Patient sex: M
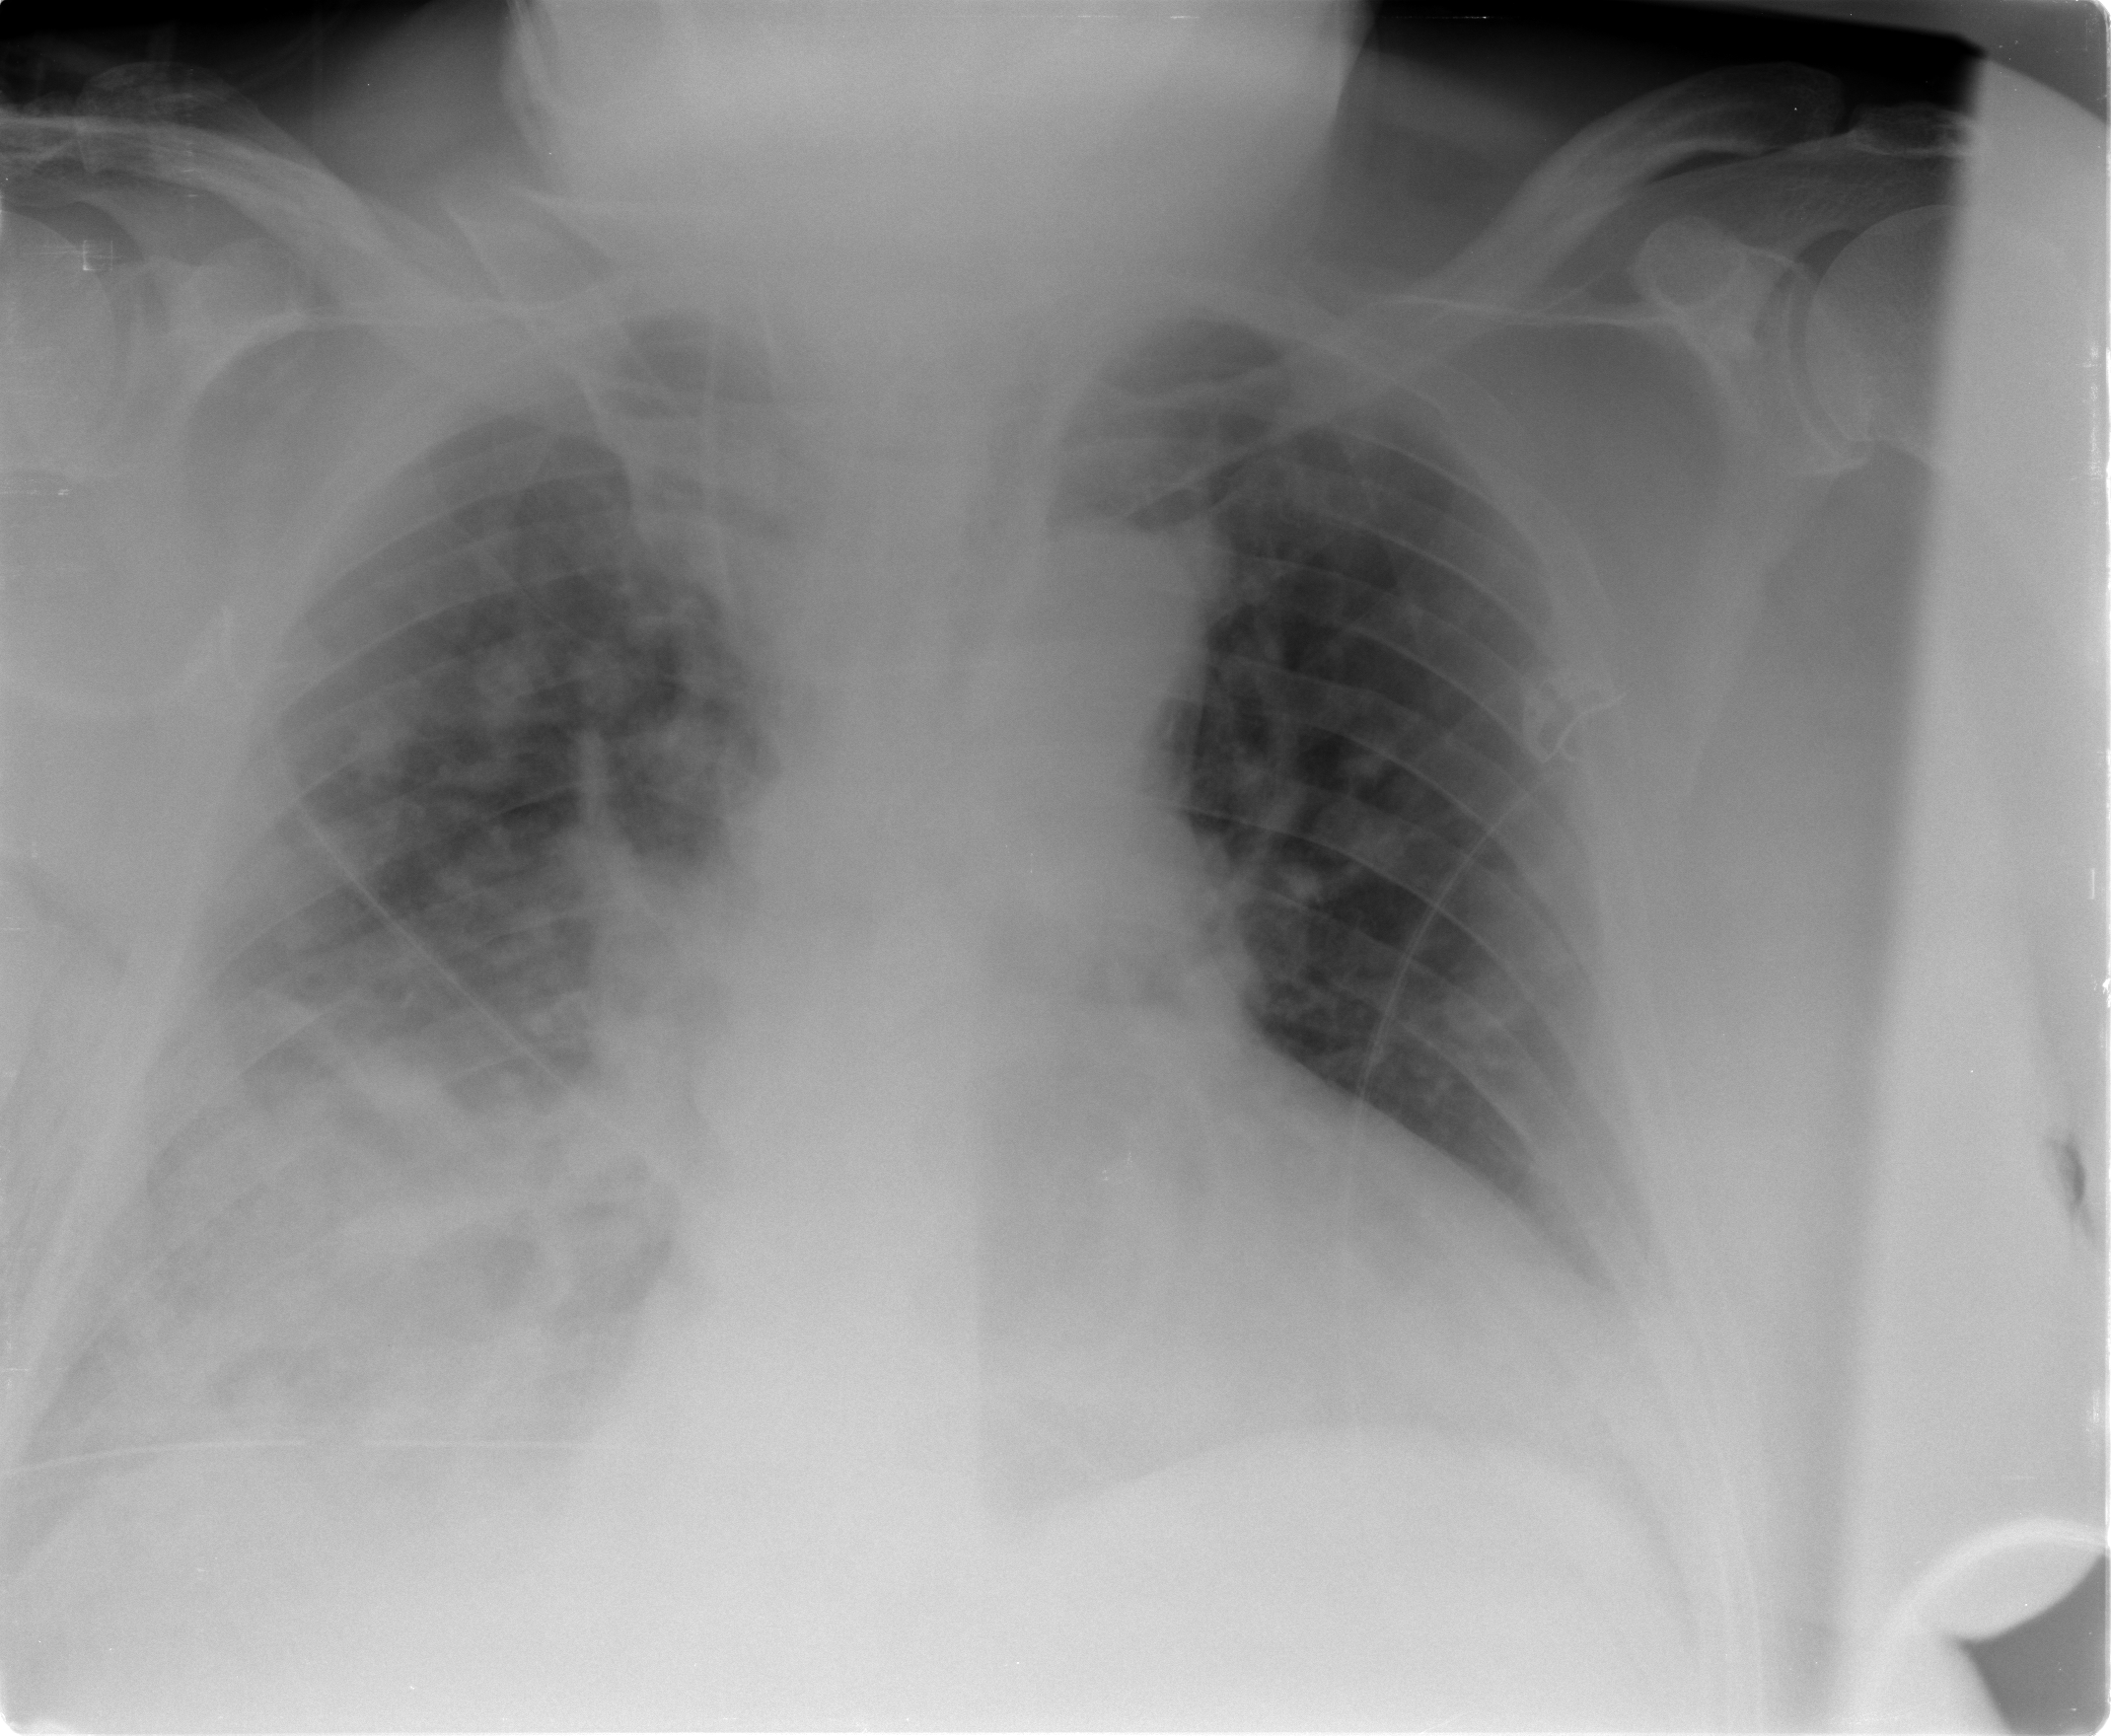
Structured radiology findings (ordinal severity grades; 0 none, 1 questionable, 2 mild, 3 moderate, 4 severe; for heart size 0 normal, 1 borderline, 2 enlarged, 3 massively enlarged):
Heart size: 2
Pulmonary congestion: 0
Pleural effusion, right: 2
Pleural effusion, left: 0
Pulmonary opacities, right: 0
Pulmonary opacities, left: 0
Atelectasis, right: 2
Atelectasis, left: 2